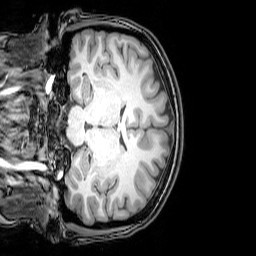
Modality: T1w
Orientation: coronal
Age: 22
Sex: female
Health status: healthy
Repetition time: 0.081 s
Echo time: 0.037 s